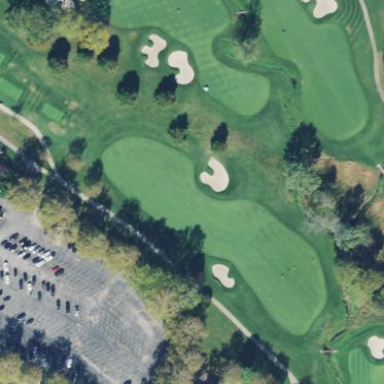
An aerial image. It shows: Area of rough grass used for golf.